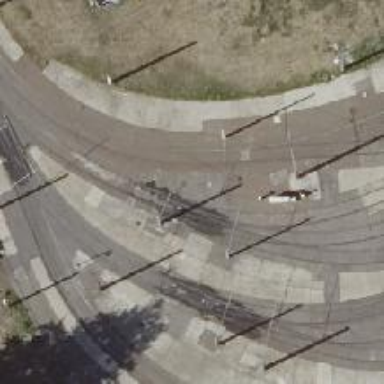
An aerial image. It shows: Tram railway running through service yard with electrified contact lines.